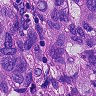
Metastatic tissue present: yes